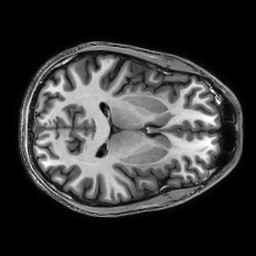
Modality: T1w
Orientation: axial
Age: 26
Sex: male
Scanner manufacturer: philips
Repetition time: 0.008087 s
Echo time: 0.00373 s